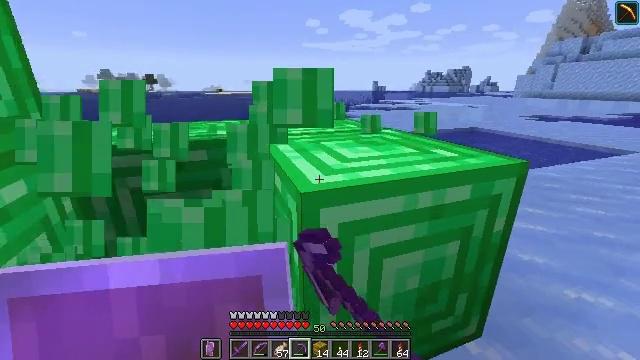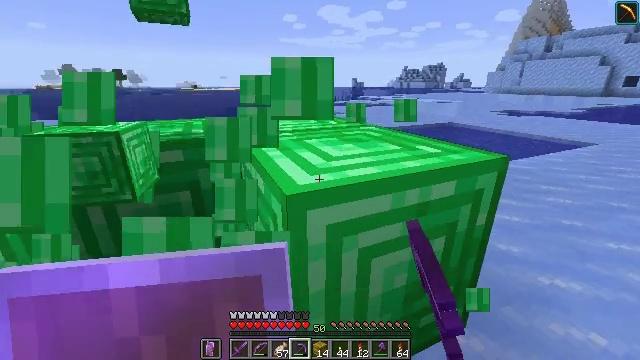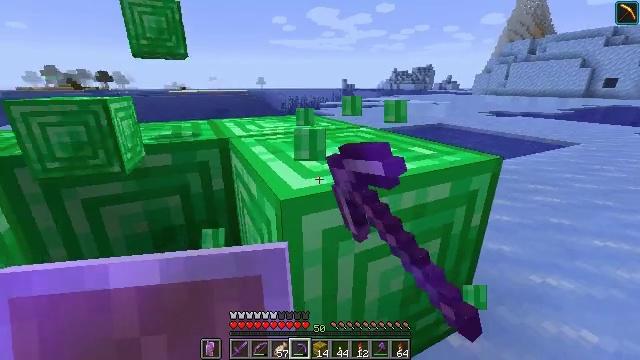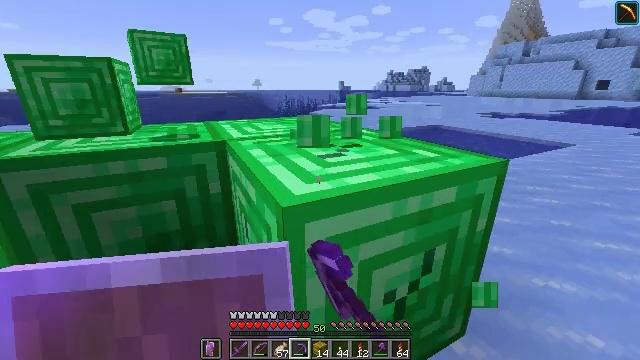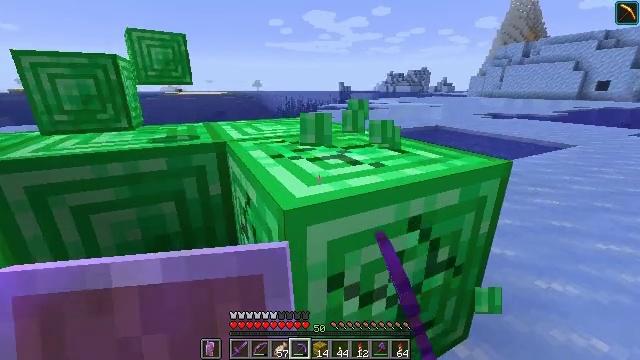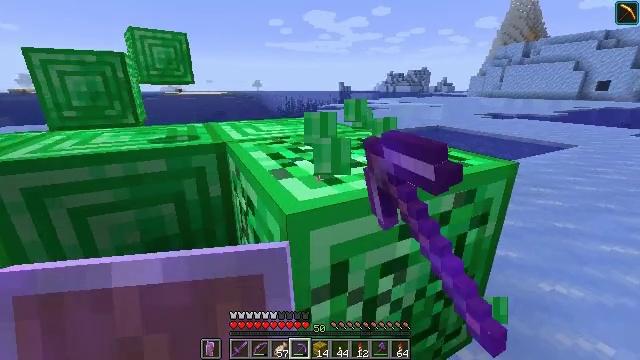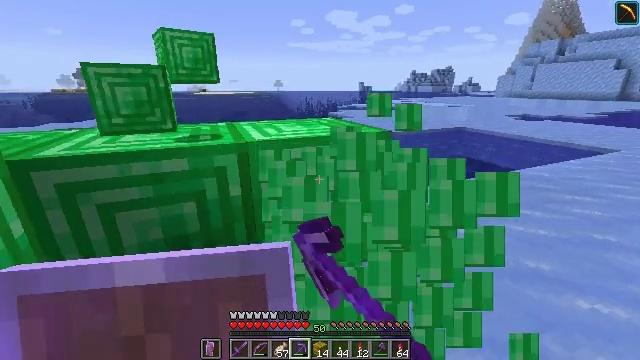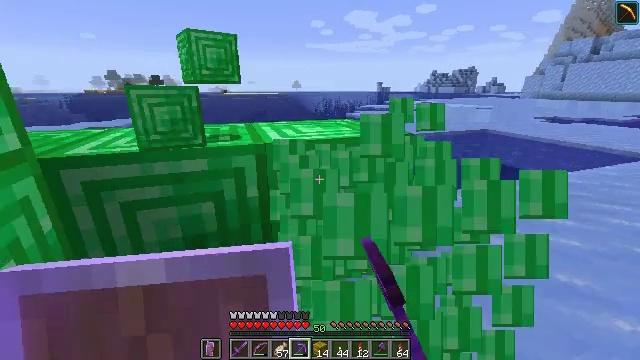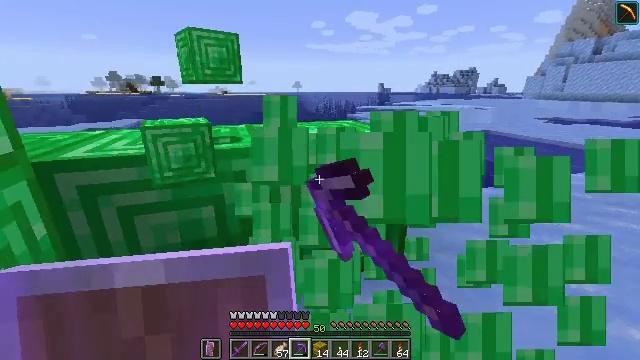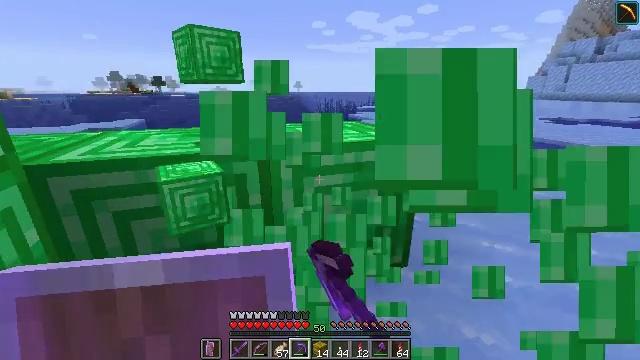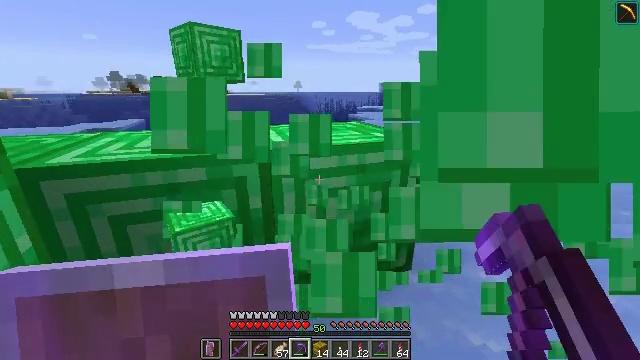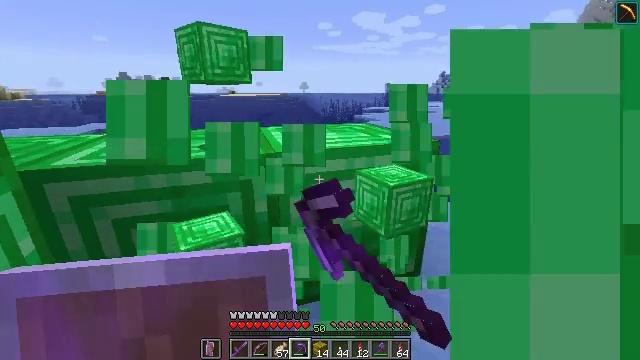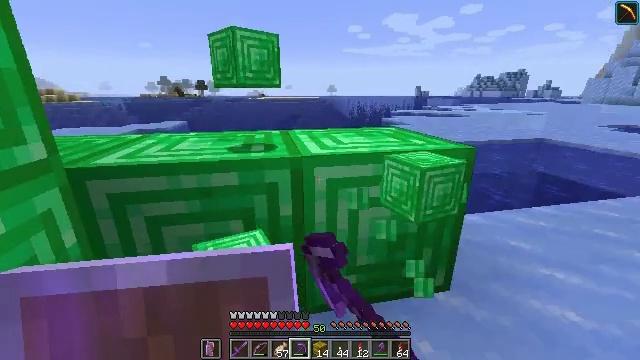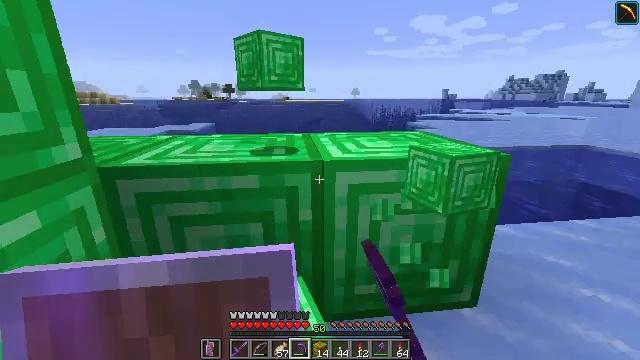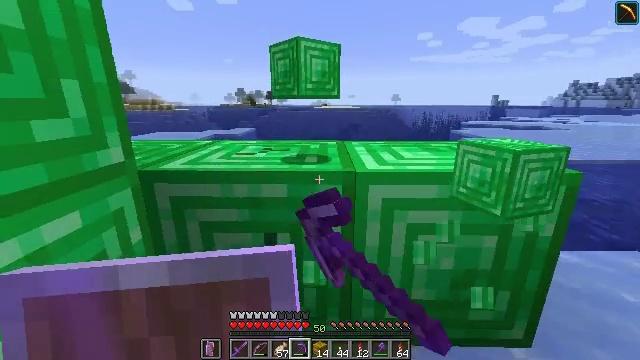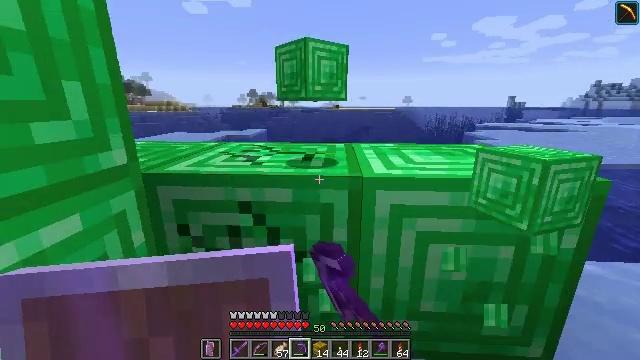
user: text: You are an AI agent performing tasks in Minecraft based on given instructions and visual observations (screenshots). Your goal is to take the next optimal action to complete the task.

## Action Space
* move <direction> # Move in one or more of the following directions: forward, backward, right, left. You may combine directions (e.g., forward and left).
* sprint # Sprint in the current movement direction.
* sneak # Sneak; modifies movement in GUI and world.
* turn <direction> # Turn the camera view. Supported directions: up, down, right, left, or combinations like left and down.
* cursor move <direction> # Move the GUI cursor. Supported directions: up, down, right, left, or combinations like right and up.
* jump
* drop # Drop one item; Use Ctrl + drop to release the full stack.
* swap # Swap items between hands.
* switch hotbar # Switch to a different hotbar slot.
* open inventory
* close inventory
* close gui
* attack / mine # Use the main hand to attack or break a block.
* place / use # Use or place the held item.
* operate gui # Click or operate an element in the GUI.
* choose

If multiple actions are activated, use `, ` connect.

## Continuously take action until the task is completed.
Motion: motion action
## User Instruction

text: Harvest the emerald block.
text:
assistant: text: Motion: sneak, turn right, attack / mine
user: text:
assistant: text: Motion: sneak, turn right, attack / mine
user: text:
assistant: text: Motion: sneak, attack / mine
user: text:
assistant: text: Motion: move forward, sneak, attack / mine
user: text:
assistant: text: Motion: move forward, sneak, attack / mine
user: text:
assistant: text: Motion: move forward, sneak, turn left, attack / mine
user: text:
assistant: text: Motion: move forward, sneak, turn left, attack / mine
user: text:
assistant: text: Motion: move forward, sneak, attack / mine
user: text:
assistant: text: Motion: move forward, sneak, attack / mine
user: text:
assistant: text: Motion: move forward, sneak, attack / mine
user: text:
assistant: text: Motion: move forward, sneak, turn left, attack / mine
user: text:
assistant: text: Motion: move forward and move right, sneak, turn left, attack / mine
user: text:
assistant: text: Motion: move forward and move right, sneak, turn left, attack / mine
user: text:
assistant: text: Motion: move forward and move right, sneak, turn left and up, attack / mine
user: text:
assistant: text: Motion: move forward and move right, sneak, turn left, attack / mine
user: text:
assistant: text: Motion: move forward and move right, sneak, turn left, attack / mine
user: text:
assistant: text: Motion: move forward and move right, sneak, turn left, attack / mine
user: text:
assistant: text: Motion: move forward and move right, sneak, turn left, attack / mine
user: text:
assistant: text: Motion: move forward and move right, sneak, turn left, attack / mine
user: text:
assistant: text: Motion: move forward and move right, sneak, turn left, attack / mine
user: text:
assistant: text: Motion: move forward and move right, sneak, attack / mine
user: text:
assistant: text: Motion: sneak, attack / mine